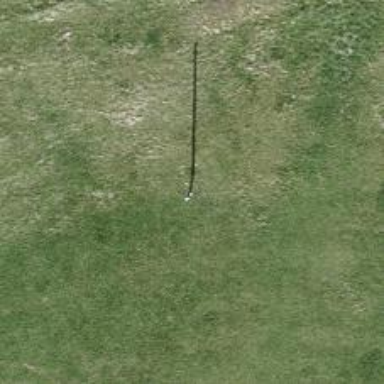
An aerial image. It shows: Power pole.